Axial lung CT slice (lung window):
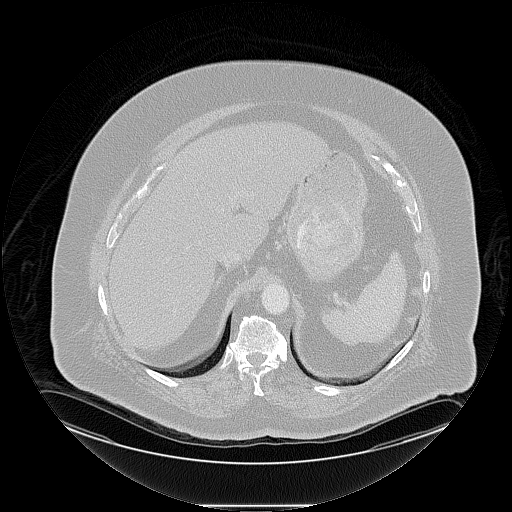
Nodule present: no